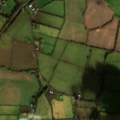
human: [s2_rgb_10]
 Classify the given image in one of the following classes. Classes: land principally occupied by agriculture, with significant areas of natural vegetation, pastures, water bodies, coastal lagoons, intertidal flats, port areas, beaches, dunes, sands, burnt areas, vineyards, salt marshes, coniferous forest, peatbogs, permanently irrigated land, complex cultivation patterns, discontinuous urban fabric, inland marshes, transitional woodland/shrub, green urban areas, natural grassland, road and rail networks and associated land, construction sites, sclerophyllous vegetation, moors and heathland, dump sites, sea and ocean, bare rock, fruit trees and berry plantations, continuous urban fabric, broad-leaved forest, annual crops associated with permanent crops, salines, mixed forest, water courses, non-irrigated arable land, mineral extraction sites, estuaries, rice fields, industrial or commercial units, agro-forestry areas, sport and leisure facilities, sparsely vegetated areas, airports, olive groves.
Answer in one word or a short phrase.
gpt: non-irrigated arable land, pastures